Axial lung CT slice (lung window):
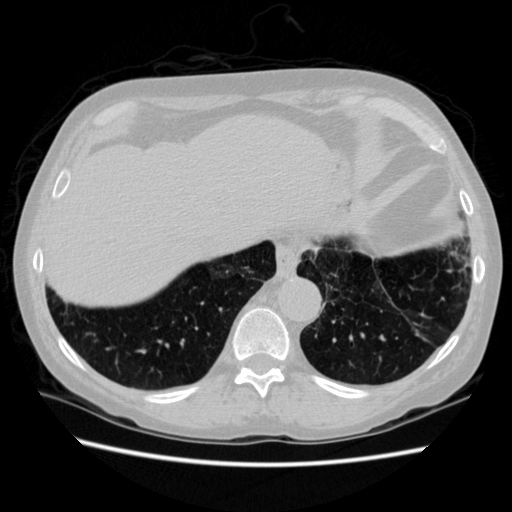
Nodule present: no